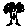
Label: tree